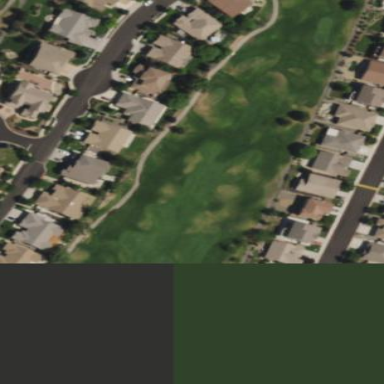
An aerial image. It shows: Rough grassy area used for golf.